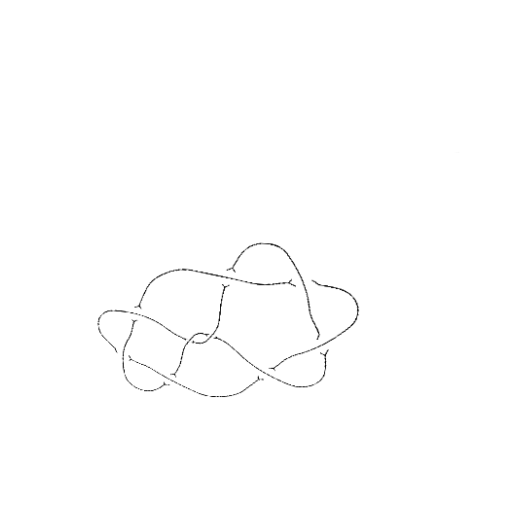
Crossing number: 9